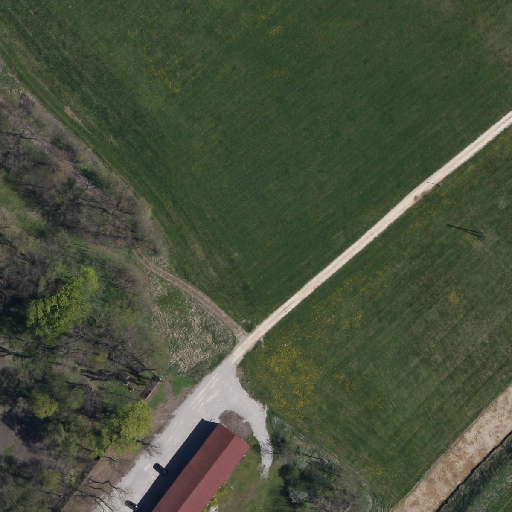
Referring expression: vehicle